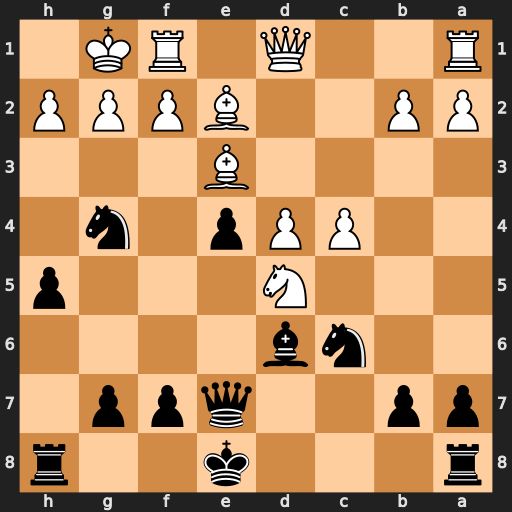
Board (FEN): r3k2r/pp2qpp1/2nb4/3N3p/2PPp1n1/4B3/PP2BPPP/R2Q1RK1
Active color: b
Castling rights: kq
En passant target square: -
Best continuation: Bxh2+ Kh1 Qh4 Bg5 Qxg5